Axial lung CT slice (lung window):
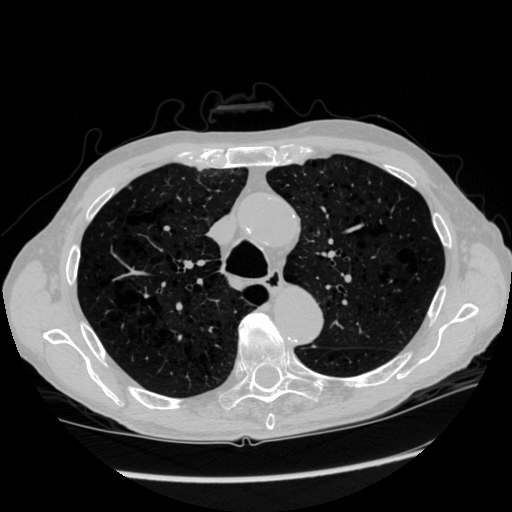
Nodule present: no